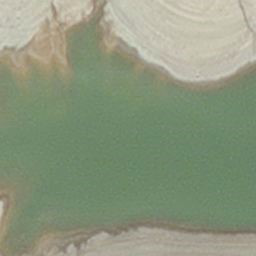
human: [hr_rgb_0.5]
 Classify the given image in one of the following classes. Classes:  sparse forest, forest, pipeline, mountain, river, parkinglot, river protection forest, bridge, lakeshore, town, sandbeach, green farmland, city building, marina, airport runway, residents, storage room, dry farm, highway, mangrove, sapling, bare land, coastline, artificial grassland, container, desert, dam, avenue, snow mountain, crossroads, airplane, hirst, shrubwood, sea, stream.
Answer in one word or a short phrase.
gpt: hirst